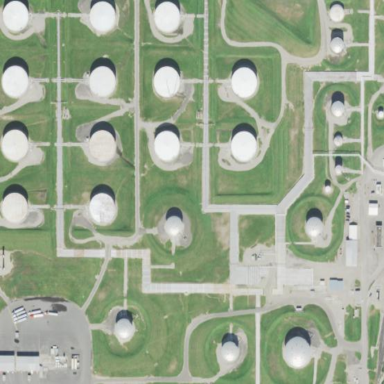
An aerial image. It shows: Industrial area used as oil tank farm.